Question: >
<URL>
I have 3 'div's, the 'div-1' is a background and 'div-2' and 'div-3' are two containers (one for text and one for photo).
'''
#div-1 {
width: 100%;
height: 100%;
padding: 40px 0;
margin: 0;
}
#div-2 {
width: 500px;
margin: 0;
float: left;
}
#div-3 {
width: 200px;
margin: 0;
float: right;
}
'''
'''
<div id="div-1">
<div id="div-2"></div>
<div id="div-3"></div>
</div>
'''
This is what I get:

Why 'height: 100%' doesn't work?
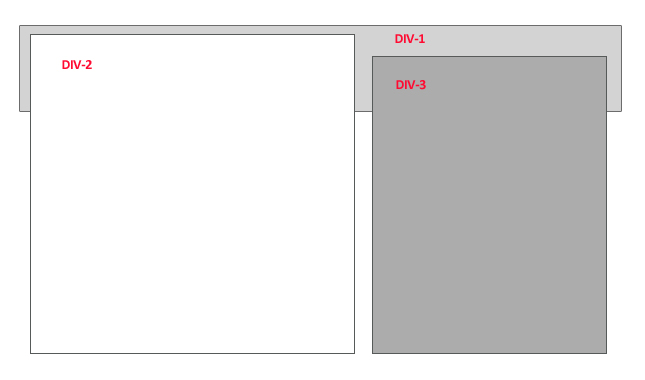
Answer: This can work
'''
<div id="div-1">
<div id="div-2"></div>
<div id="div-3"></div>
<div style="clear:both"></div>
</div>
'''